Chest X-ray. View position: AP
Patient age: 73
Patient sex: M
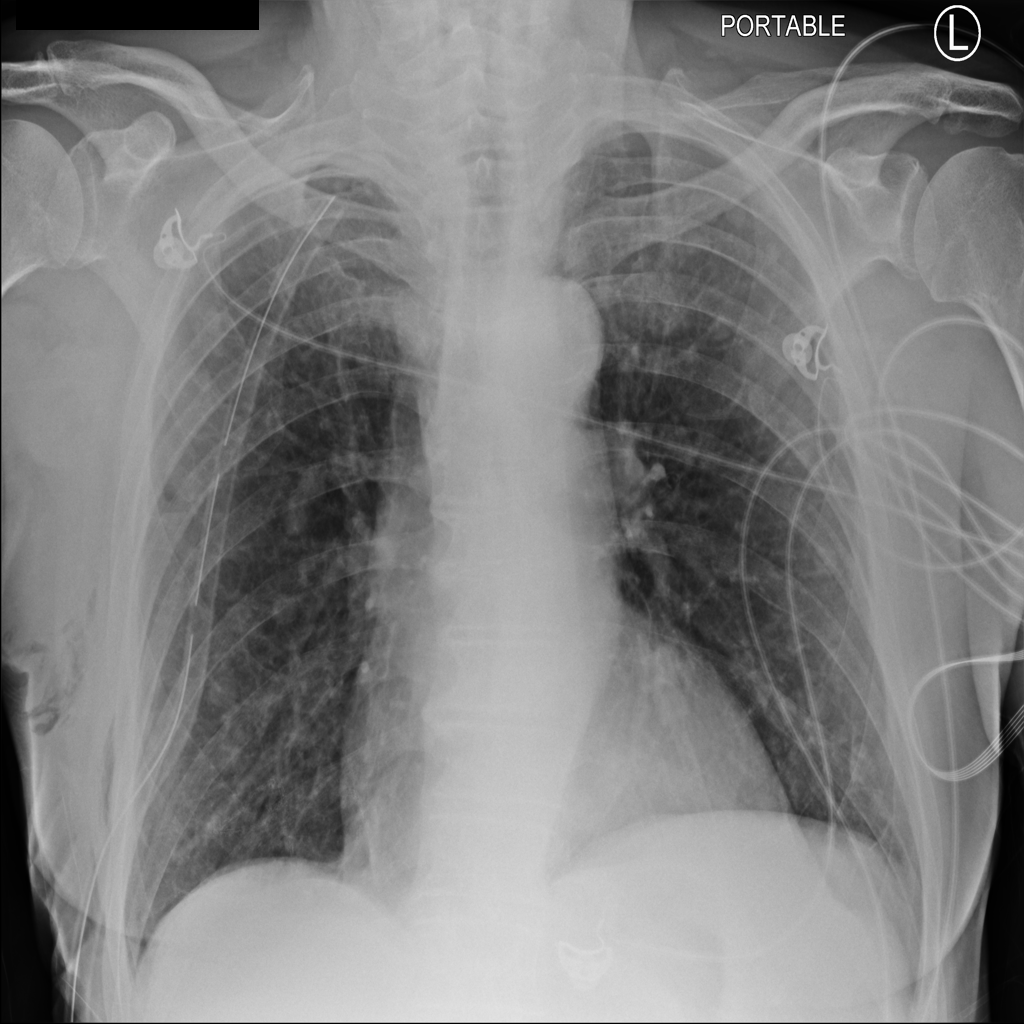
Finding: Pneumothorax